高一 · 立体几何学
一个正四棱柱的各个顶点都在一个半径为 $2 \mathrm{~cm}$ 的球面上, 如果正四棱柱的底面边长为 $2 \mathrm{~cm}$, 那么该棱柱的表面积为( )
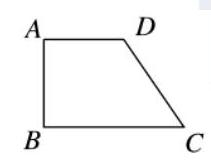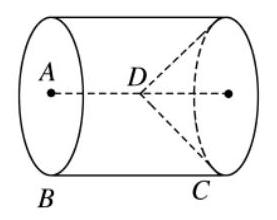
A. $(2+4 \sqrt{2}) \mathrm{cm}^{2}$
B. $(4+8 \sqrt{2}) \mathrm{cm}^{2}$
C. $(8+16 \sqrt{2}) \mathrm{cm}^{2}$
D. $(16+32 \sqrt{2}) \mathrm{cm}^{2}$
答案: C
解析: $\because$ 一个正四棱柱的各个顶点都在一个半径为 $2 \mathrm{~cm}$ 的球面上, 正四棱柱的底面边长为 $2 \mathrm{~cm}$, 球的直径为正四棱柱的体对角线, $\therefore$ 正四棱柱的体对角线为 4 , 正四棱柱的底面对角线长为 $2 \sqrt{2}, \therefore$ 正四棱柱的高为 $\sqrt{16-8}=2 \sqrt{2}, \therefore$ 该棱柱的表面积为 $2 \times 2^{2}+4 \times 2 \times 2 \sqrt{2}=8+16 \sqrt{2}$, 故选 C.

7.如图, 在梯形 $A B C D$ 中, $\angle A B C=\frac{\pi}{2}, A D / / B C, B C=2 A D=2 A B=2$, 将梯形 $A B C D$ 绕 $A D$ 所在的直线旋转一周而形成的曲面所围成的几何体的体积为( )

A. $\frac{2}{3} \pi$
B. $\frac{4}{3} \pi \quad$ C. $\frac{5}{3} \pi$
D. $2 \pi$

答案 $\mathrm{C}$

解析 由题意, 旋转而成的几何体是圆柱, 挖去一个圆锥(如图),

该几何体的体积为 $\pi \times 1^{2} \times 2-\frac{1}{3} \times \pi \times 1^{2} \times 1=\frac{5}{3} \pi$.